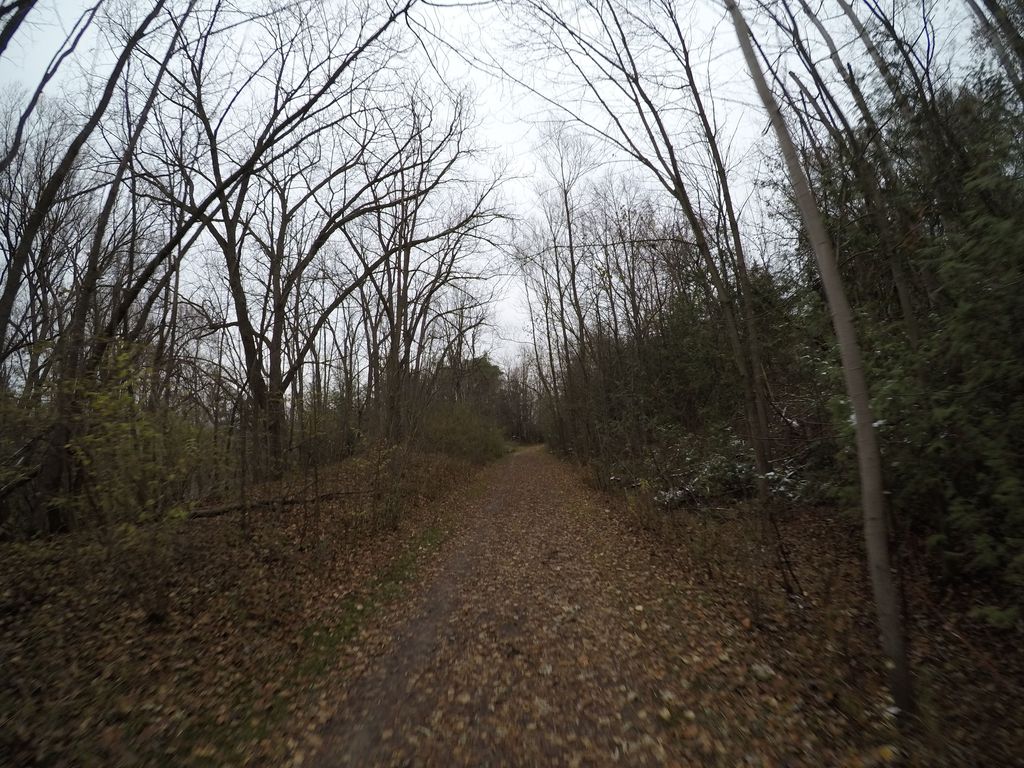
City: kitchener-waterloo